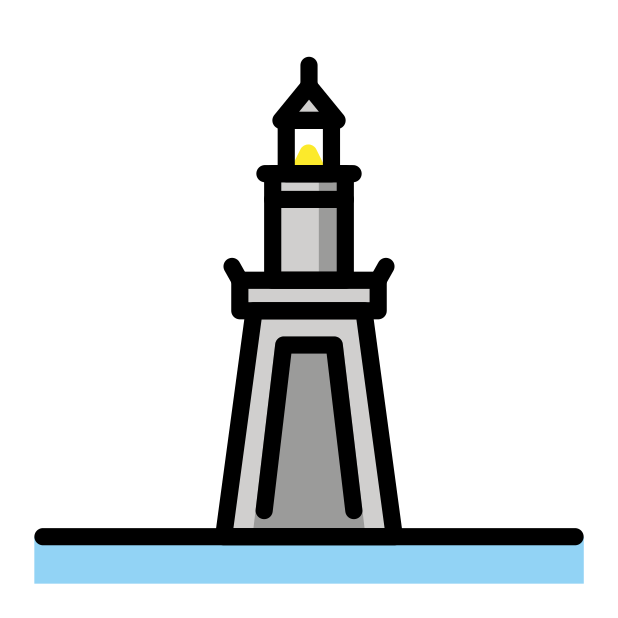
lighthouse of alexandria